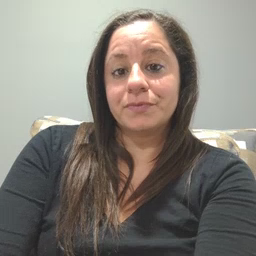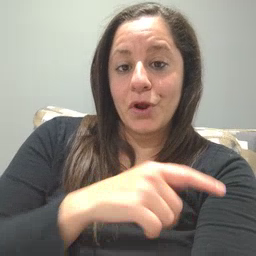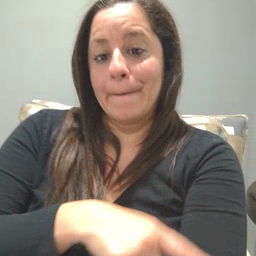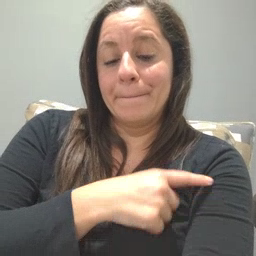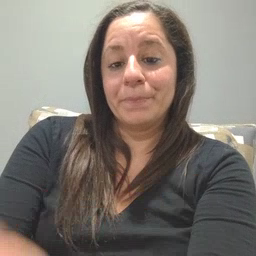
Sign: arm